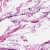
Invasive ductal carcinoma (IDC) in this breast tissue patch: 0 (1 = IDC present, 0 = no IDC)